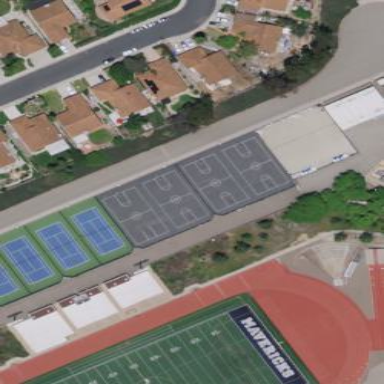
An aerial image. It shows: Basketball court located in leisure land pitch.